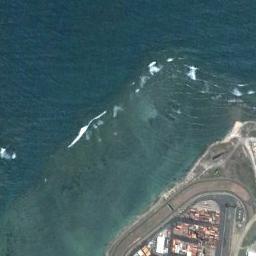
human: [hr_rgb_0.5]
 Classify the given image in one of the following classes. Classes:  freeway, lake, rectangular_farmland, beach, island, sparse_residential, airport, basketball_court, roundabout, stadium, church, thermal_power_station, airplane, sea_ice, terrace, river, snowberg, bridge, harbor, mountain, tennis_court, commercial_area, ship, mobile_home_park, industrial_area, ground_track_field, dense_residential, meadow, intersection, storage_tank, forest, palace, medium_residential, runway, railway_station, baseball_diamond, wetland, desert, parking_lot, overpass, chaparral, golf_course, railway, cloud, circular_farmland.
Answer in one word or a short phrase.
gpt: beach